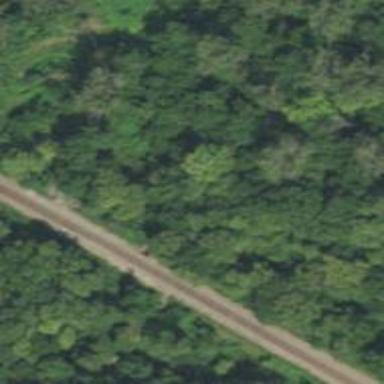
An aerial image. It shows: Path with excellent visibility for trail.